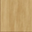
Piece: xx